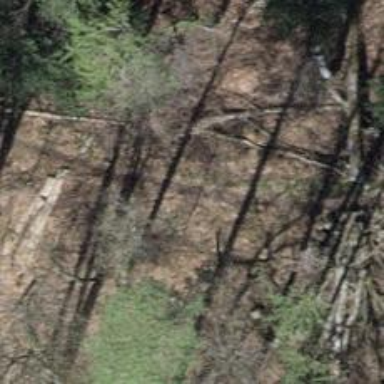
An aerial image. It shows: Path.